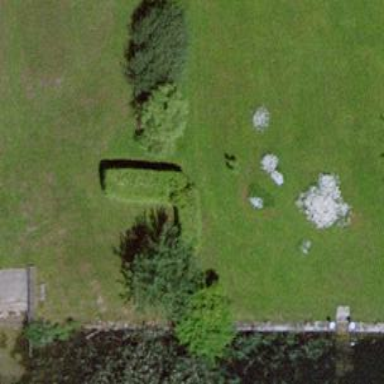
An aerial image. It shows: Hedge acting as barrier.